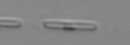
Label: Skeletonema